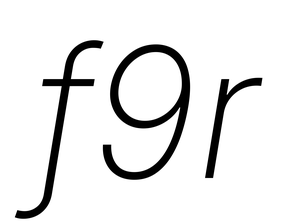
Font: Inter-Italic_ExtraLight_Italic